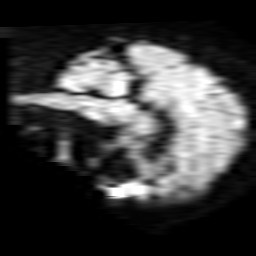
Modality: TRACE
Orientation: sagittal
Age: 78
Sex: female
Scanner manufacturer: philips
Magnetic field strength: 1.5 T
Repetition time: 4.801 s
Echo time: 0.07764 s